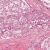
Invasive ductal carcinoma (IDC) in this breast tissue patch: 0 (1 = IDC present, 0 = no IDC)